Question: I'm developing an Android app in Eclipse Helios and I appear to have accidentally pressed a key combination that starts recording a macro (with Practically Macro):

I can't find it in the Eclipse menus, and I'm finding it surprisingly hard to find an answer on the web!
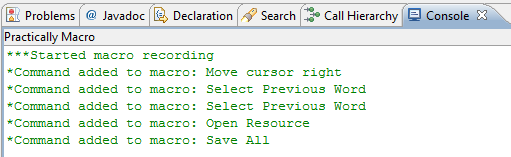
Answer: You start recording a macro using and stop in the same way.
You can also use the buttons on the toolbar: